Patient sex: M
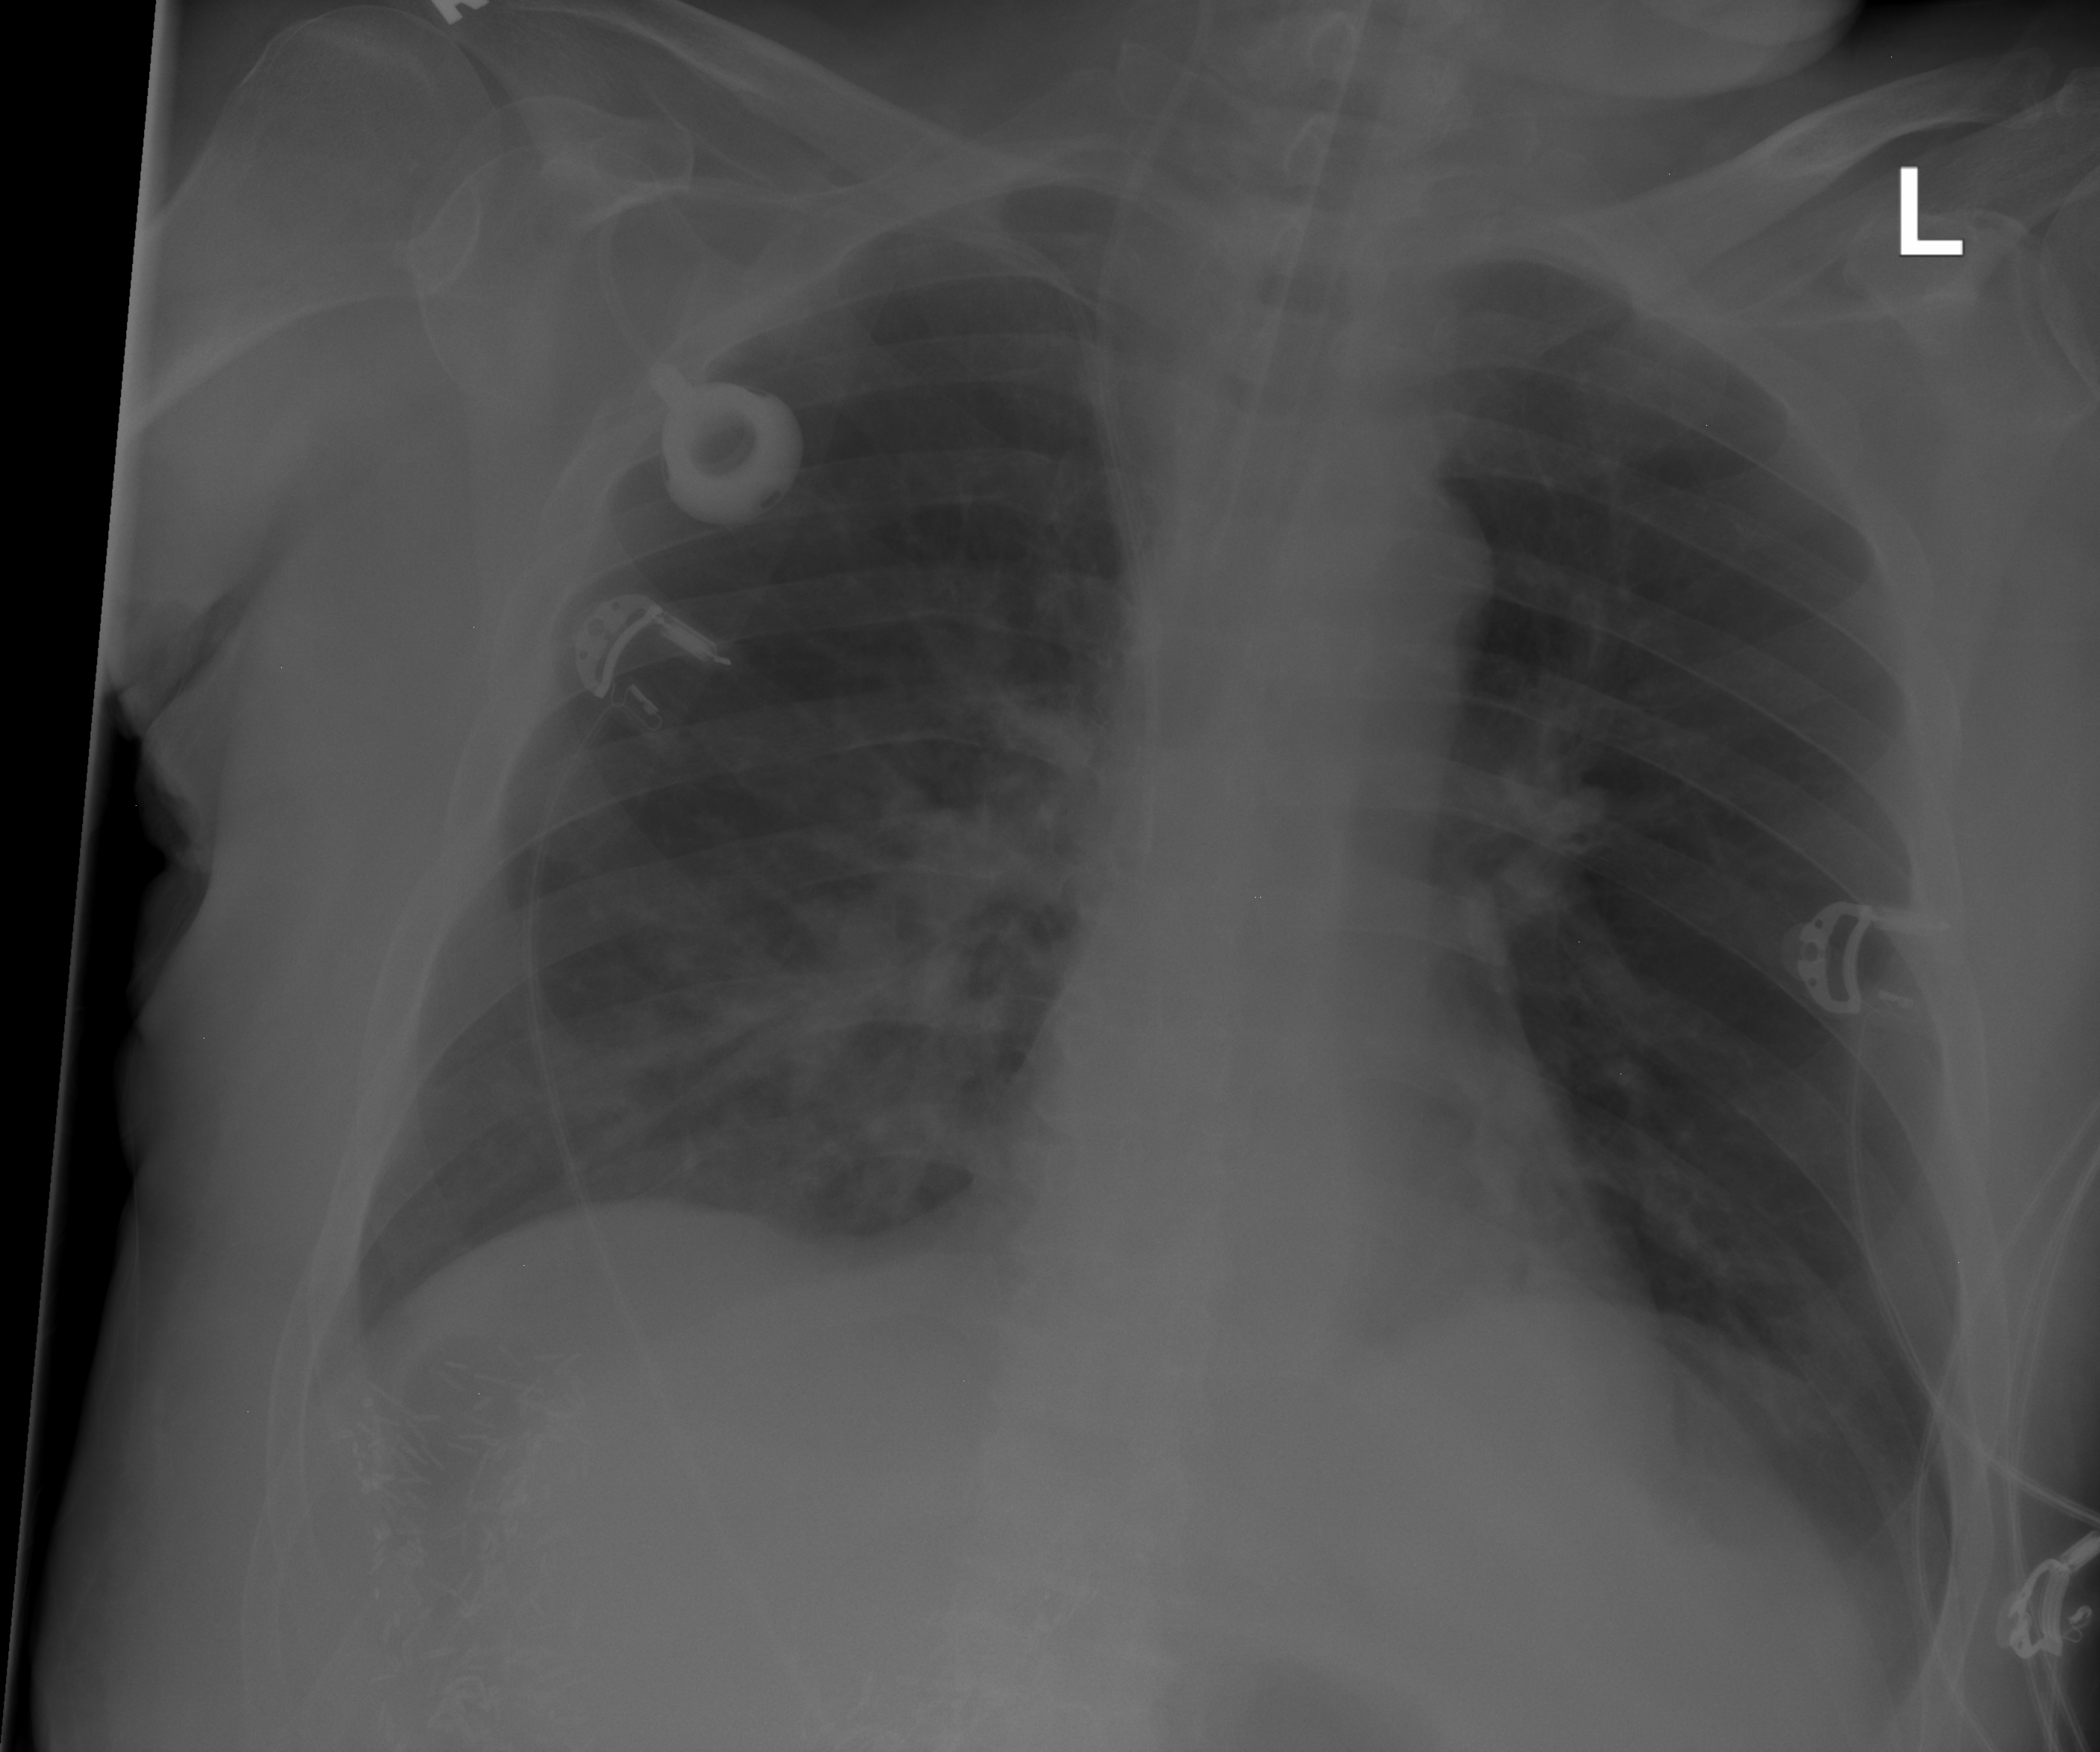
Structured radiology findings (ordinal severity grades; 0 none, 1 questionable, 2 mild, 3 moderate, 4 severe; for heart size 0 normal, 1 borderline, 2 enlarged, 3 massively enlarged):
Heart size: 0
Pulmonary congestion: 0
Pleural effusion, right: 0
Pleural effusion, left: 0
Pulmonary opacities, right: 2
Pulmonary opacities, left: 0
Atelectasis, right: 2
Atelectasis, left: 0